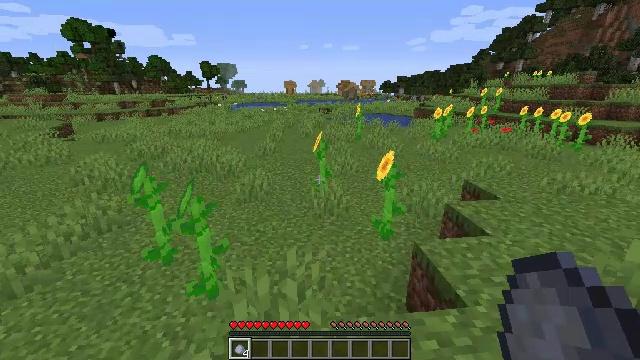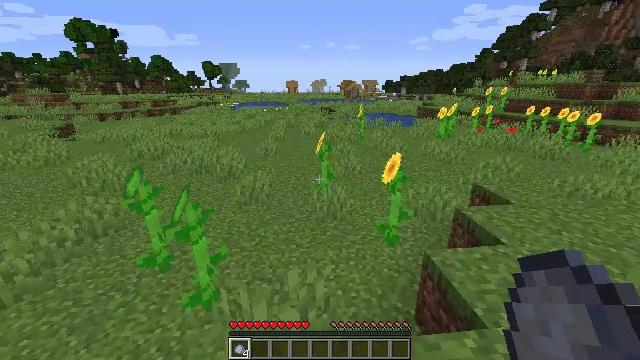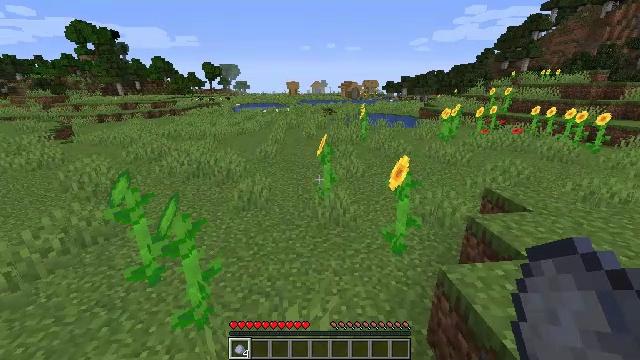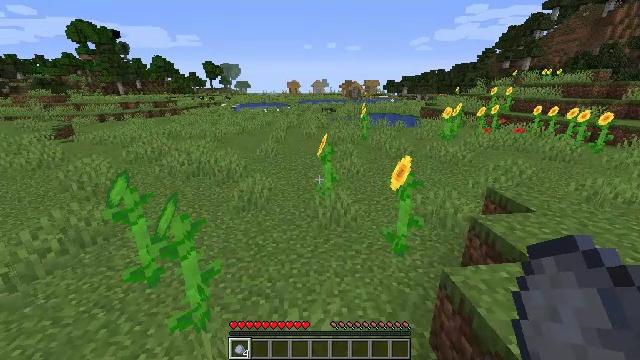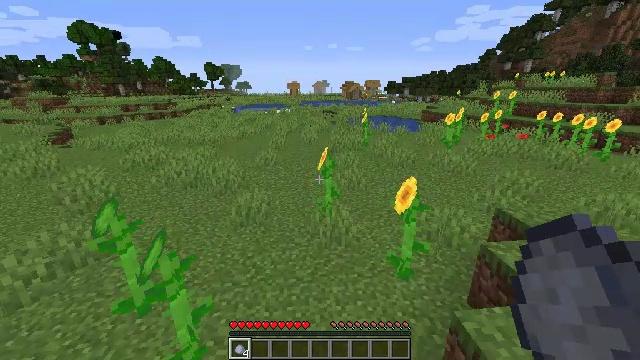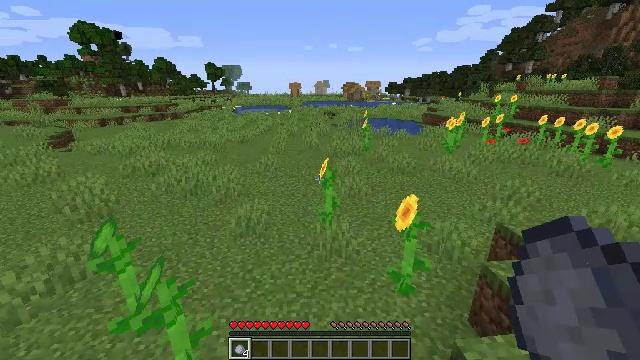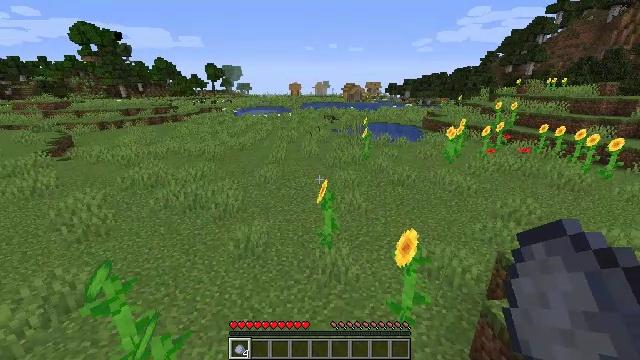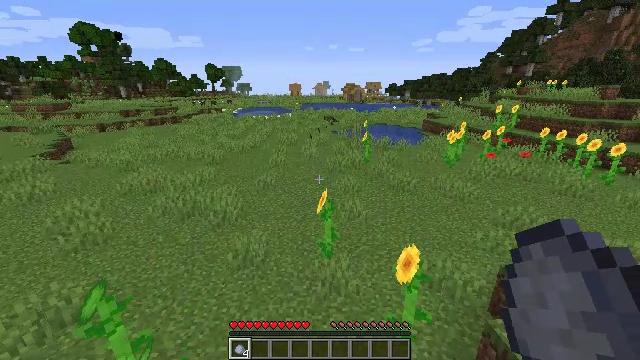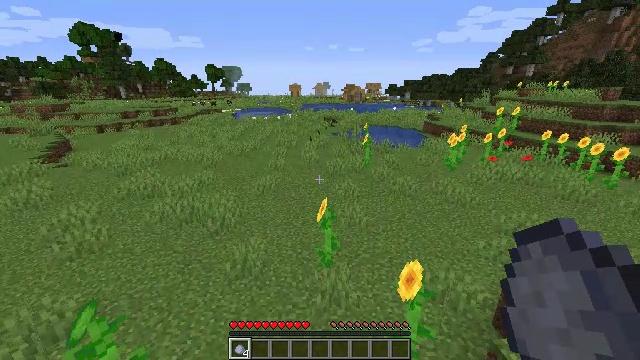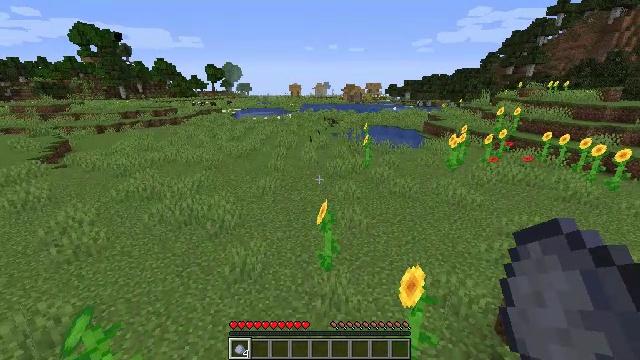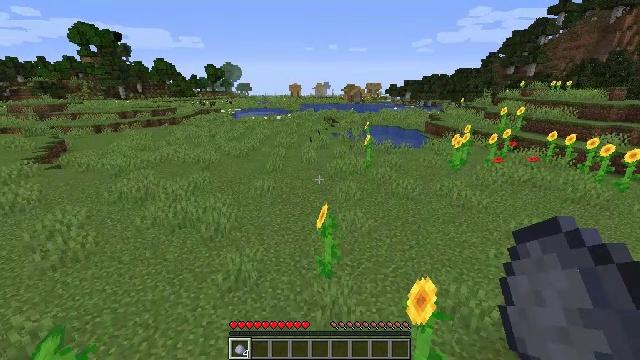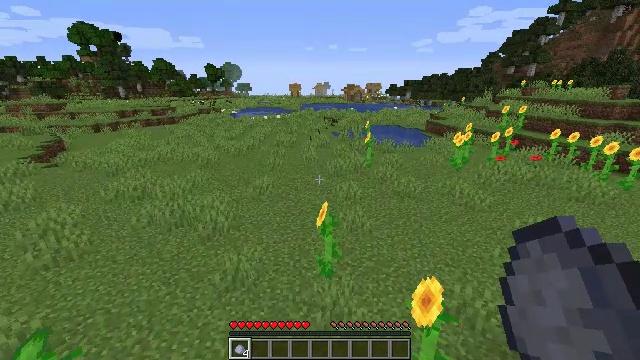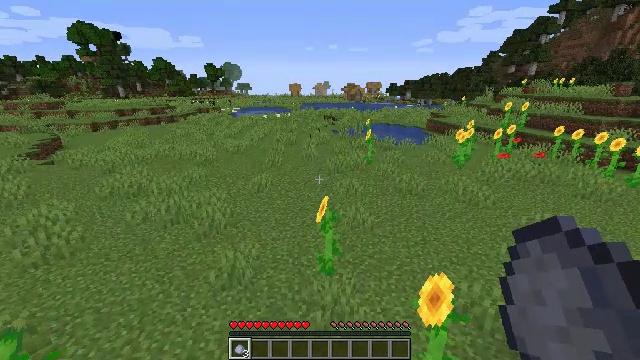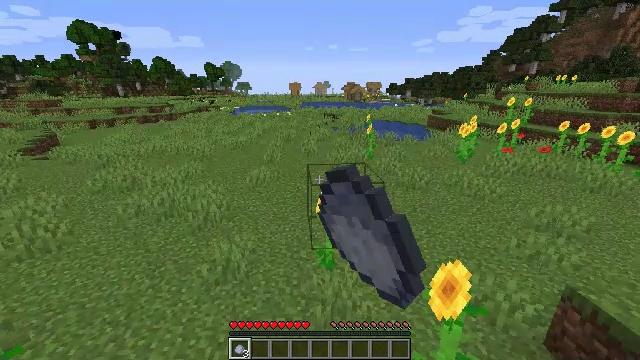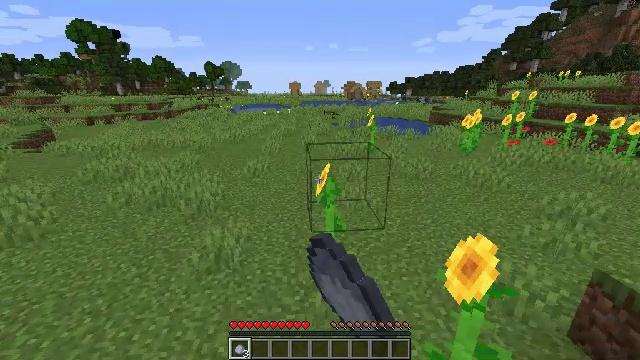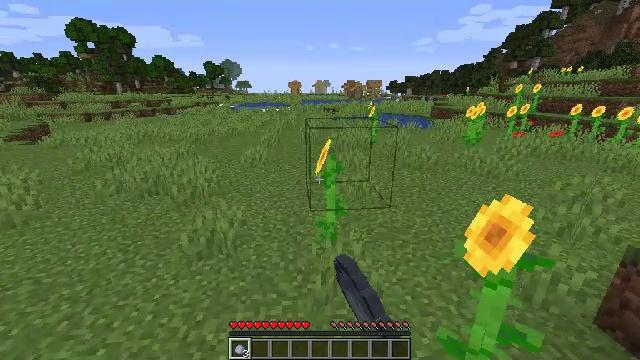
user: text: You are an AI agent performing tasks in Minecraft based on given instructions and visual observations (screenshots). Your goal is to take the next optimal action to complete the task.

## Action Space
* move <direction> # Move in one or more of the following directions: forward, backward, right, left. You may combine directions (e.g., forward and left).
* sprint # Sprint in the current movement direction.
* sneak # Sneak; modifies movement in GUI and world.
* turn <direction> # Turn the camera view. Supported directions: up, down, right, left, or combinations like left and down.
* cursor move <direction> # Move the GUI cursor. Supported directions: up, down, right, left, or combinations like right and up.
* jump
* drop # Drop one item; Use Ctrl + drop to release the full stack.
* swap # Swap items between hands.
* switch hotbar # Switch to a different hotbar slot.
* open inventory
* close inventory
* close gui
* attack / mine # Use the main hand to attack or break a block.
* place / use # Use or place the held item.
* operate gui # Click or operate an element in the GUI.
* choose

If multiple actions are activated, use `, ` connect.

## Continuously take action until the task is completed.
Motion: motion action
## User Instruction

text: Drop a clay ball.
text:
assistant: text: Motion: move forward
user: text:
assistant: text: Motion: move forward
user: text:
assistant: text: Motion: move forward
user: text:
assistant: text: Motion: move forward, jump
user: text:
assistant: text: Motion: move forward, jump
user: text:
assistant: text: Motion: move forward, jump
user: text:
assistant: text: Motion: move forward, jump
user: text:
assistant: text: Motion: move forward, jump
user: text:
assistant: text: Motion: move forward, jump
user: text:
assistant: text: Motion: move forward, jump
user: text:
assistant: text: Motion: move forward, jump
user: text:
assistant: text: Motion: move forward, jump, drop
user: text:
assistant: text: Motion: move forward, jump, drop
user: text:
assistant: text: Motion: move forward, drop
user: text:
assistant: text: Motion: move forward, drop
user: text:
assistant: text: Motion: move forward, drop
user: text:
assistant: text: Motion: move forward, drop
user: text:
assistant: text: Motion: move forward, drop
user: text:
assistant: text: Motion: move forward, drop
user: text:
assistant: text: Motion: move forward, drop
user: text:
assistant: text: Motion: move forward, drop
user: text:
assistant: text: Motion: move forward, drop
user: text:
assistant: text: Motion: move forward, drop
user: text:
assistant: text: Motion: move forward, drop
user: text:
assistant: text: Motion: move forward, drop
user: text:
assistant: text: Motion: move forward, drop
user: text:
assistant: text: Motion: move forward, drop
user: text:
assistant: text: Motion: move forward, drop
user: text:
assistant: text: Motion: move forward, drop
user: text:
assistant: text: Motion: move forward, drop